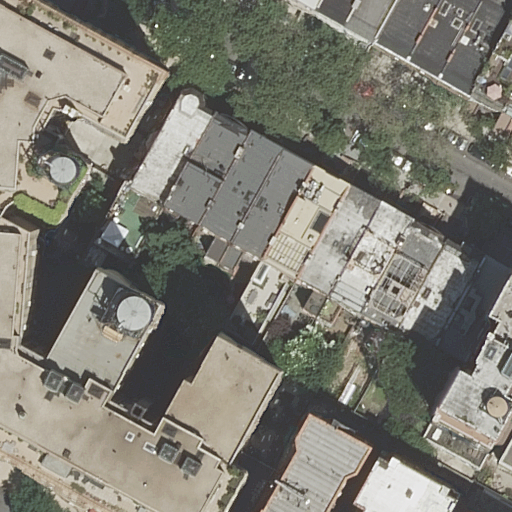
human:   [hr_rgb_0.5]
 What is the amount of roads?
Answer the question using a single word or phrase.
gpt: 1

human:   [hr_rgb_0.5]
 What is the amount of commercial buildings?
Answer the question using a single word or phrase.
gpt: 0

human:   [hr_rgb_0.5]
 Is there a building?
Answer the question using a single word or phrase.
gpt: yes

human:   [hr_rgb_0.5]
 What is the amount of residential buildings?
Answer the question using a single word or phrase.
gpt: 24

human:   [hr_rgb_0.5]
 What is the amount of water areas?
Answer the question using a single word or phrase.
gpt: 0

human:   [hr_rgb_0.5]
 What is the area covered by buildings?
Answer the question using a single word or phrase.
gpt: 5702m2

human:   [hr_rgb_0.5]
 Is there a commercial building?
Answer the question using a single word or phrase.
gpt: no

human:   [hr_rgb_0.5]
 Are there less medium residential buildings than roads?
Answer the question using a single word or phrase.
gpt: no

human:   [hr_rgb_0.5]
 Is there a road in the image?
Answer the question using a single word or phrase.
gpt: yes

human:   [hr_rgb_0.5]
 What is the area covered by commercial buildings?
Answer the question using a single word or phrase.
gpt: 0m2

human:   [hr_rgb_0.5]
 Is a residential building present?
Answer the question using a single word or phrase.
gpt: yes

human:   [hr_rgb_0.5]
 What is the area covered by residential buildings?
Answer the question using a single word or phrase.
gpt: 5702m2

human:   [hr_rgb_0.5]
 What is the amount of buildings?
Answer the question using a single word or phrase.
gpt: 24

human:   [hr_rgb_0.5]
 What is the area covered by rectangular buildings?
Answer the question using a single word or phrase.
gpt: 1513m2

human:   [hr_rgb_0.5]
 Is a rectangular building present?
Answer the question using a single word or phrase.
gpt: yes

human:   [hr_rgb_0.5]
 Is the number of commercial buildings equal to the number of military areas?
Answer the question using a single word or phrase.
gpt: yes

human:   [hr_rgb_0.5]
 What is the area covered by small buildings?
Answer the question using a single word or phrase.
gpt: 253m2

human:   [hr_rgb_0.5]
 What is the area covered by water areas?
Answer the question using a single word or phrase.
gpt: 0m2

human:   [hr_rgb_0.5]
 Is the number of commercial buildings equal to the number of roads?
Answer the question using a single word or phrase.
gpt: no

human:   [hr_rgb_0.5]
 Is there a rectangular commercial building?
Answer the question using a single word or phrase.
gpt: no

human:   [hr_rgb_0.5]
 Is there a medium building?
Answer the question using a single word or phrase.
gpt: yes

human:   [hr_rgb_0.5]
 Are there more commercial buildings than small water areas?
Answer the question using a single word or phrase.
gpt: no

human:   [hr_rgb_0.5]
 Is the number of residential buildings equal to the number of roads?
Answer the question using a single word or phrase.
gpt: no

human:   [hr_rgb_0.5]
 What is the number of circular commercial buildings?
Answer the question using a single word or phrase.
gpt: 0

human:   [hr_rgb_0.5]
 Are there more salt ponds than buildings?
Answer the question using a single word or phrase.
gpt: no

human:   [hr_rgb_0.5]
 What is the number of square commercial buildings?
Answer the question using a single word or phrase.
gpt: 0

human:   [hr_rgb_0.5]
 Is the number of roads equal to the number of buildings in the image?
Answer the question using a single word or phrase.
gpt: no

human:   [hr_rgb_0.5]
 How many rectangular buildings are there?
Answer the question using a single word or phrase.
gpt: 15

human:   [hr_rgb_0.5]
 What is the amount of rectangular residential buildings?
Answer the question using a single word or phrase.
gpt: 15

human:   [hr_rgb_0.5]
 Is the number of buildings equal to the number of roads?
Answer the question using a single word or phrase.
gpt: no

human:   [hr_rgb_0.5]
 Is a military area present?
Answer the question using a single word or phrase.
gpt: no

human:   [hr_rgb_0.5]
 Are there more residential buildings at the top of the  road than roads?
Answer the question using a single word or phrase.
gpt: yes

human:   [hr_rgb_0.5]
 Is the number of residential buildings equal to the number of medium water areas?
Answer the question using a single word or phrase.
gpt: no

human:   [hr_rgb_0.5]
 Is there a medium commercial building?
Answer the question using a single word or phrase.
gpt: no

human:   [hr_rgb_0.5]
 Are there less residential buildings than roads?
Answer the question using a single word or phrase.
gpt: no

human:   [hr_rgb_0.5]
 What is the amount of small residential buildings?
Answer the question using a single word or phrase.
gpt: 7

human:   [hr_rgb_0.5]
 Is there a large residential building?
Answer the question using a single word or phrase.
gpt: yes

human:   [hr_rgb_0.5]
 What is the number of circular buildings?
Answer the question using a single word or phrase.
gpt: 0

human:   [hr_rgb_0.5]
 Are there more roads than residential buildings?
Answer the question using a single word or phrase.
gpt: no

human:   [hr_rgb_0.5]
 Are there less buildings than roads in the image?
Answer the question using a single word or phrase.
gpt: no

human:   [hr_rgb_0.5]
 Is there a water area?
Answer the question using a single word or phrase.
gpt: no

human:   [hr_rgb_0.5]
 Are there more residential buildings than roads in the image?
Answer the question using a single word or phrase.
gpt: yes

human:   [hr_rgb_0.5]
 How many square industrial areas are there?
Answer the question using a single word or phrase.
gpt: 0

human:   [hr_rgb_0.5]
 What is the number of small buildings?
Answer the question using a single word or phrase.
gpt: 7

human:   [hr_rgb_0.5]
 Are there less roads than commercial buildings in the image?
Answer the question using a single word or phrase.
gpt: no

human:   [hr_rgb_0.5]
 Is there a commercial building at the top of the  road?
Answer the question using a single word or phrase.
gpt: no

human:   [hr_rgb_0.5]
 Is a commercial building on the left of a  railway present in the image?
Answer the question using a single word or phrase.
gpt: no

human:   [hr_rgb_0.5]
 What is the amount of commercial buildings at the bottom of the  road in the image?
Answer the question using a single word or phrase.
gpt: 0

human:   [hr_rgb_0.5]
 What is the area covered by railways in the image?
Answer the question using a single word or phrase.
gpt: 0m2

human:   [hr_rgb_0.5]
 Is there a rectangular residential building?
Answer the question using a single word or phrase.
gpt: yes

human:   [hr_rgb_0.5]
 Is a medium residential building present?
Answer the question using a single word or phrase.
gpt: yes

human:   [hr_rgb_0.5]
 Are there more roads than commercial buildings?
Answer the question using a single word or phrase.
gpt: yes

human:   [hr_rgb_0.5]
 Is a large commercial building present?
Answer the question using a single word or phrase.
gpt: no

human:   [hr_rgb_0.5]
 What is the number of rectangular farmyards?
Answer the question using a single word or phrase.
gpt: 0

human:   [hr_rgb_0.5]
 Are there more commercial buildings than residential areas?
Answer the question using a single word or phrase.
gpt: no

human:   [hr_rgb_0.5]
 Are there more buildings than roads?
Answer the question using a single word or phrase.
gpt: yes

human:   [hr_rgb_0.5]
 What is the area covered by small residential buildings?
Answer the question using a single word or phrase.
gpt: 253m2

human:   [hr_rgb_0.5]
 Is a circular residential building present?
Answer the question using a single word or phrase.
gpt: no

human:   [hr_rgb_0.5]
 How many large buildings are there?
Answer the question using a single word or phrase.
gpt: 2

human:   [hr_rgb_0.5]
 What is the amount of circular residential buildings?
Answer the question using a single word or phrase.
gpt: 0

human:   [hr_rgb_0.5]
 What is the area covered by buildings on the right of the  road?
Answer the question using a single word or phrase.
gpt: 1402m2

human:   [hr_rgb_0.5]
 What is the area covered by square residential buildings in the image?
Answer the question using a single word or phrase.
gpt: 0m2

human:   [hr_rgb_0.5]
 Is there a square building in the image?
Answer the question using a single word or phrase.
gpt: no

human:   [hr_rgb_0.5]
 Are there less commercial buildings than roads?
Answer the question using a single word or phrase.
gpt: yes